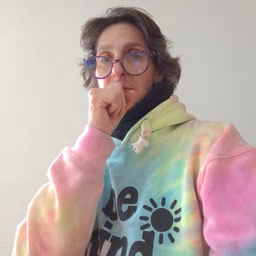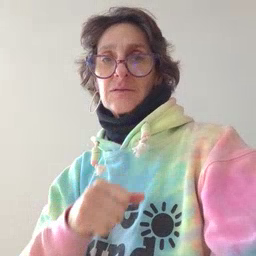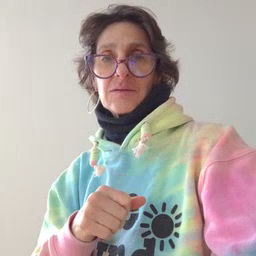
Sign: orange